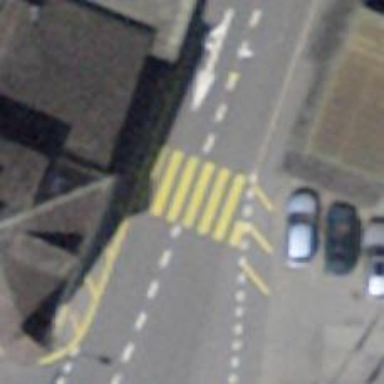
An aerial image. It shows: Zebra crossing on the road.